Question: I am using an excel sheet for data. One column has FIPS numbers for GA counties and the other is labeled Count with numbers 1 - 5. I have made a map with these values using the following code:
'''
library(usmap)
library(ggplot2)
library(rio)
carrierdata <- import("GA Info.xlsx")
plot_usmap( data = carrierdata, values = "Count", "counties", include = c("GA"), color="black") +
labs(title="Georgia")+
scale_fill_continuous(low = "#56B1F7", high = "#132B43", name="Count", label=scales::comma)+
theme(plot.background=element_rect(), legend.position="right")
'''
I've included the picture of the map I get and a sample of the data I am using. Can anyone help me put the actual Count numbers on each county?
Thanks!
<URL>

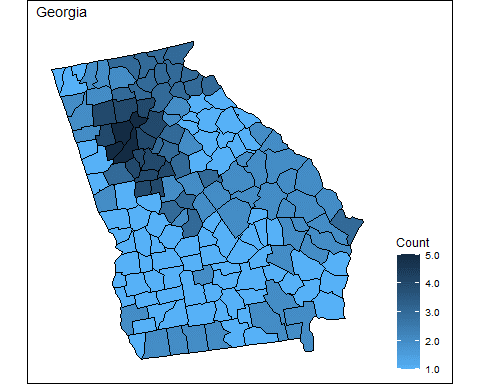
Answer: The 'usmap' package is a good source for county maps, but the data it contains is in the format of data frames of x, y co-ordinates of county , whereas you need the numbers plotted in the of the counties. The package doesn't seem to contain the center co-ordinates for each county.
Although it's a bit of a pain, it is worth converting the map into a formal 'sf' data frame format to give better plotting options, including the calculation of the centroid for each county. First, we'll load the necessary packages, get the Georgia data and convert it to 'sf' format:
'''
library(usmap)
library(sf)
library(ggplot2)
d <- us_map("counties")
d <- d[d$abbr == "GA",]
GAc <- lapply(split(d, d$county), function(x) st_polygon(list(cbind(x$x, x$y))))
GA <- st_sfc(GAc, crs = usmap_crs()@projargs)
GA <- st_sf(data.frame(fips = unique(d$fips), county = names(GAc), geometry = GA))
'''
Now, obviously I don't have your numeric data, so I'll have to make some up, equivalent to the data you are importing from Excel. I'll assume your own 'carrierdata' has a column named "fips" and another called "values":
'''
set.seed(69)
carrierdata <- data.frame(fips = GA$fips, values = sample(5, nrow(GA), TRUE))
'''
So now we 'left_join' our imported data to the 'GA' county data:
'''
GA <- dplyr::left_join(GA, carrierdata, by = "fips")
'''
And we can calculate the center point for each county:
'''
GA$centroids <- st_centroid(GA$geometry)
'''
All that's left now is to plot the result:
'''
ggplot(GA) +
geom_sf(aes(fill = values)) +
geom_sf_text(aes(label = values, geometry = centroids), colour = "white")
'''
<URL>